Question: While working with 'Math.Tan()' I found that the result for 90 degree is not undefined. But is, inturn
Here is the screenshot for the app

Here is the code,
'''
// convert to degrees
angle = (Convert.ToDouble(op1) * Math.PI / 180);
// write the output
FinalResult.Text = Math.Tan(Convert.ToDouble(angle)).ToString();
'''
Why is such behaviour, is it expected?
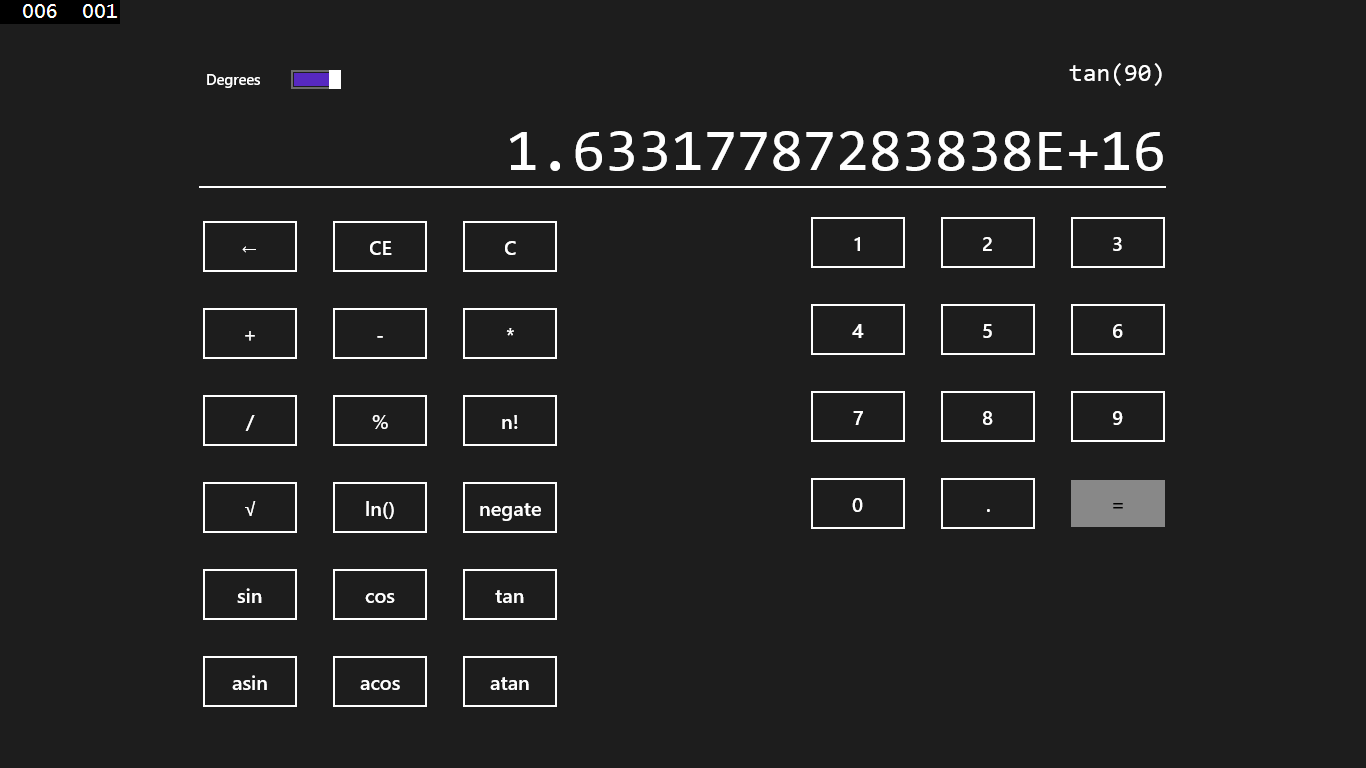
Answer: The calculation is done with floating point numbers which are not perfect (not that 'Math.PI' can ever be perfectly represented as a decimal anyways).
<URL>
and more specifically..
<URL>
If you want a rounded result then check the input for something like '>89.9999 && <90.00001'. Don't use '==' with floating point values.
For explanation of why not to use '==' with floating point numbers, try running this example:
'''
var d = 0.2;
for(double k = 1.0; k<100; k++) {
var t = 0.2 * k;
t = t / k;
Console.WriteLine("{0} == {1} ==> {2}", d, t, d == t);
}
'''
We're multiplying 0.2 by a whole number, dividing it by the same whole number, and then comparing to 0.2. It should be true every time, right? It's not. Many times it returns false.